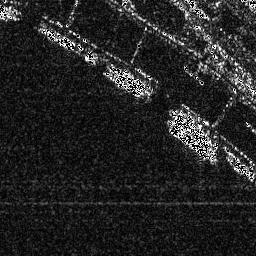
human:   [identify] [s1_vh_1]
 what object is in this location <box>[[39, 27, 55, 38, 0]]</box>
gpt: <ref>1 medium ship at the center</ref>

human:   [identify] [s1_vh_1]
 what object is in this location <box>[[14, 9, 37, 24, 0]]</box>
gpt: <ref>1 large ship at the top left</ref>

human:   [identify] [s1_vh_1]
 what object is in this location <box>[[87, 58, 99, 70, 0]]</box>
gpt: <ref>1 medium ship at the right</ref>

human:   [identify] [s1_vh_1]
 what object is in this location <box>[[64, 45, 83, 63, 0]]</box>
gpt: <ref>1 large ship at the right</ref>